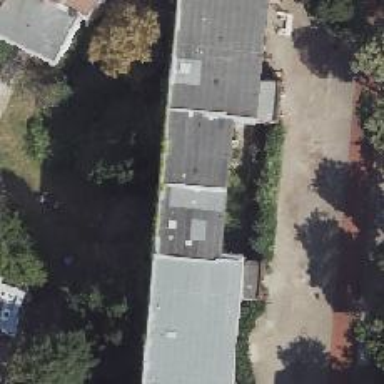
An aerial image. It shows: School.